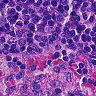
Metastatic tissue present: no